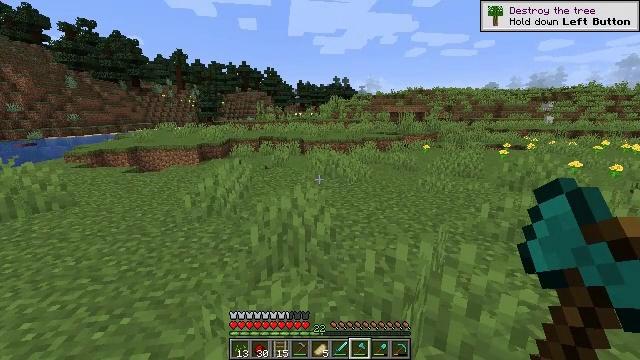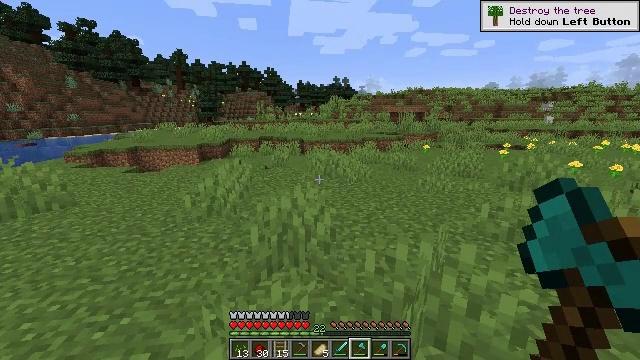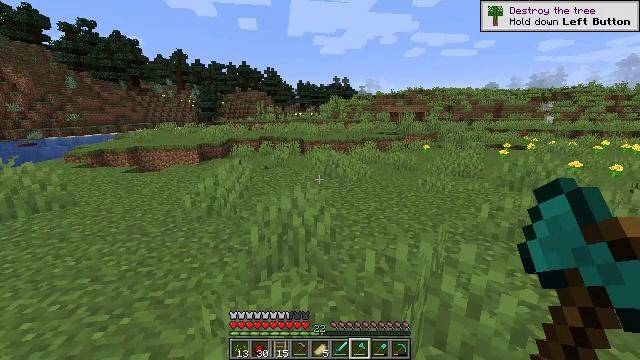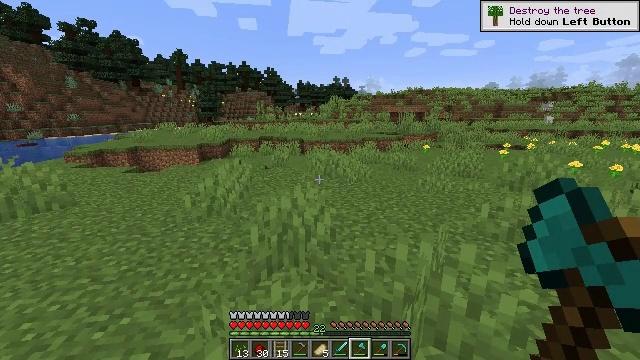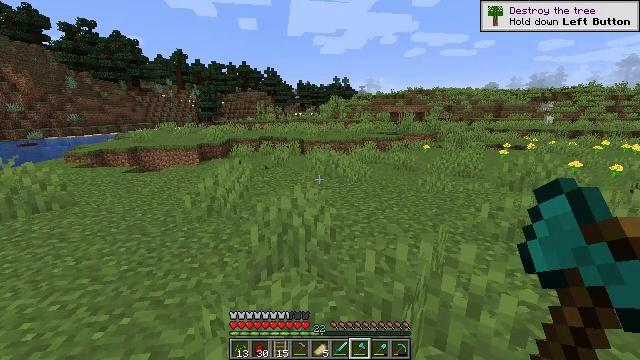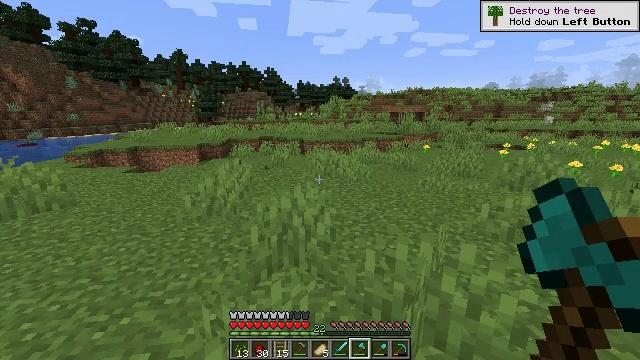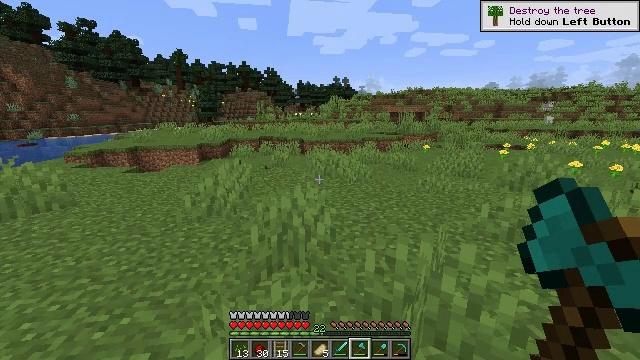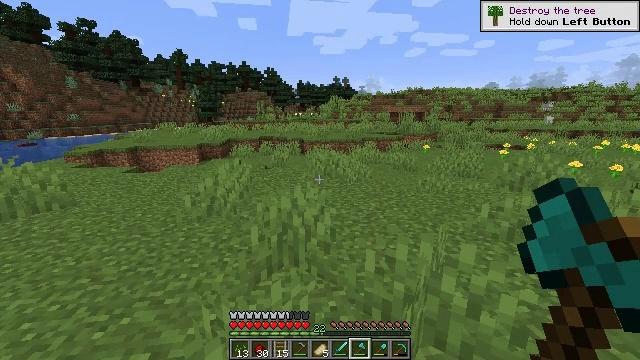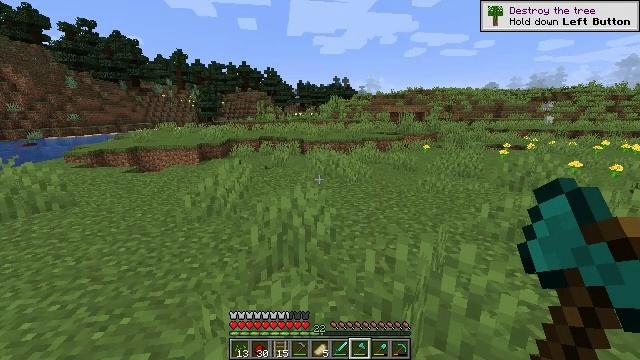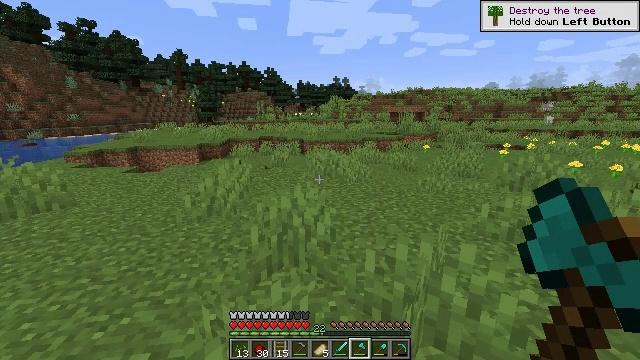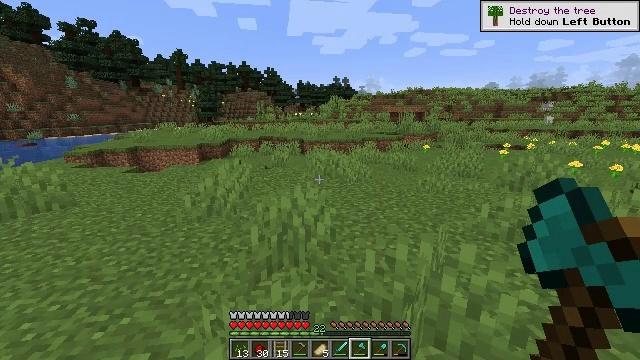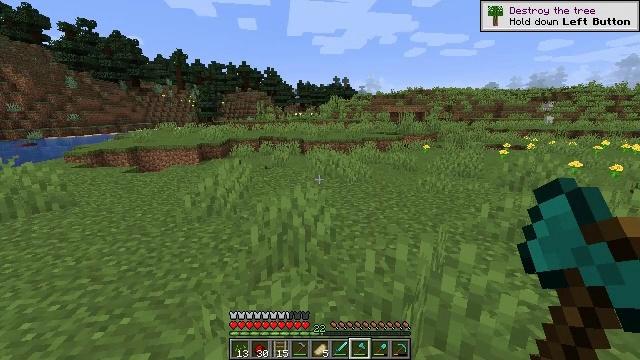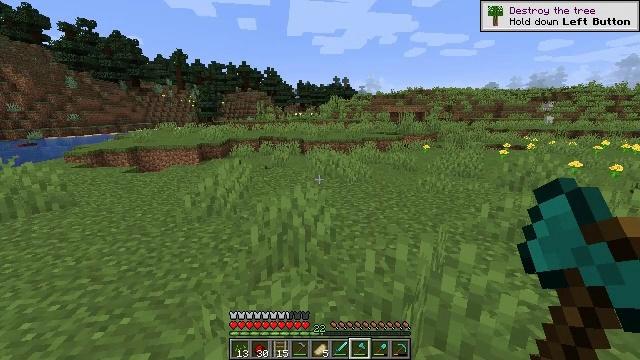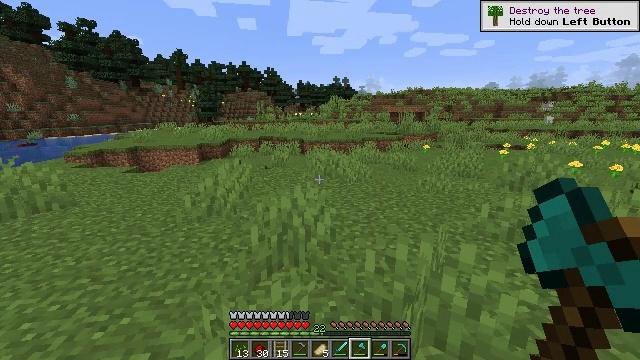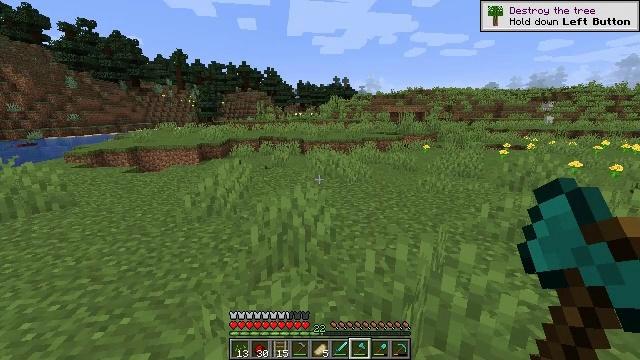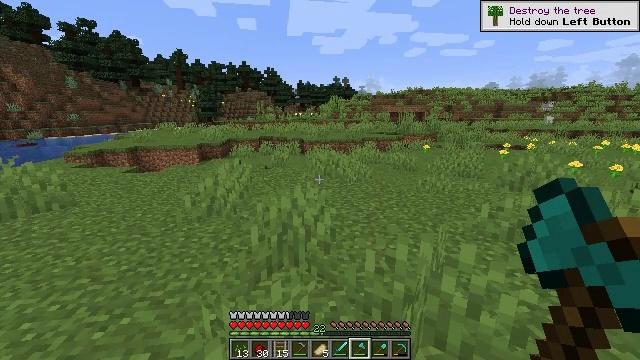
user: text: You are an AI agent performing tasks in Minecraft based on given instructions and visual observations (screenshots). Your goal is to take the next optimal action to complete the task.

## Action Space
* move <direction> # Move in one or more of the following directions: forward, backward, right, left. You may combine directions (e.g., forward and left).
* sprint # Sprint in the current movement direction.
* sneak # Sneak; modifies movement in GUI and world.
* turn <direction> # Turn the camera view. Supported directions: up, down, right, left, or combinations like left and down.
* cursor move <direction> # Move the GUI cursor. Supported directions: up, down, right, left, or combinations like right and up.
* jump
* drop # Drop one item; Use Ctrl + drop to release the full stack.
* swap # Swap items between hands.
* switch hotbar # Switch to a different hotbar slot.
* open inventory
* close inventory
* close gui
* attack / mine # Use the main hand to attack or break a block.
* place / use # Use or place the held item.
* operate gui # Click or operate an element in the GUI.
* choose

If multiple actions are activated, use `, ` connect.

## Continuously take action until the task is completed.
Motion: motion action
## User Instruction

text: Kill mobs.
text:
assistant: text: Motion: no_op
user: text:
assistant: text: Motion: no_op
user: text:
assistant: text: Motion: no_op
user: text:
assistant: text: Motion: no_op
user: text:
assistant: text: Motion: no_op
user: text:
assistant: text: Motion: no_op
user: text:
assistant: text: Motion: no_op
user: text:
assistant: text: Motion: no_op
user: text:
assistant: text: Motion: no_op
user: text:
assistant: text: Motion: no_op
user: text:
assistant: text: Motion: no_op
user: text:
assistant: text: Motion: no_op
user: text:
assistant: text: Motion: no_op
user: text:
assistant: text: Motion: no_op
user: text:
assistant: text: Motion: no_op
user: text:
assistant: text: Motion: no_op
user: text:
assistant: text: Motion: no_op
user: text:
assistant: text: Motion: no_op
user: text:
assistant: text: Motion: no_op
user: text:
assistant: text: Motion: no_op
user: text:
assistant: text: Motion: no_op
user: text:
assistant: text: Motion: no_op
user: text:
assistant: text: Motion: no_op
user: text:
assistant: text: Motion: no_op
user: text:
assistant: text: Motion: no_op
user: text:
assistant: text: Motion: no_op
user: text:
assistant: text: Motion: no_op
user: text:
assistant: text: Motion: no_op
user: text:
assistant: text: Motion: no_op
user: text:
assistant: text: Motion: no_op